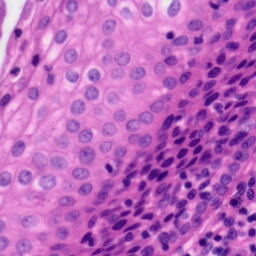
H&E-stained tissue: Tonsil